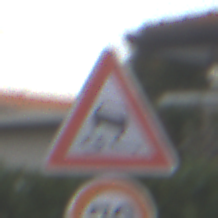
Verkehrszeichen: SchleuderOderRutschgefahr
Zusatzzeichen unten: Geschwindigkeit70
Umgebung: Outdoor, Urban
Tageszeit: SunriseSunset
Wetter: Clear
Licht: Natural
Jahreszeit: NotSpecified
Kontrast: LowContrast